Question: I'm new to nurses, and trying it out on my OSX Lion with some python code. I've ran across a weird bug, and I don't know what I'm doing wrong. I've Googled extensively, and can't find a similar issue, even in linux. I've selectively removed lines to see if one of them is an issue, also. When I run the code below, I get nothing. No menu, and my terminal is messed up, if I hit enter, you see what I get in the picture below. I have to type a 'reset' to make it work well again. Can anyone give me suggestions, or point me in the direction where to look? I would really appreciate it. Thanks.
Script:
'''
import curses
screen = curses.initscr() # Init curses
curses.noecho() # Suppress key output to screen
curses.curs_set(0) # remove cursor from screen
screen.keypad(1) # set mode when capturing keypresses
top_pos = 12
left_pos = 12
screen.addstr(top_pos, left_pos, "This is a String")
'''
Result:

BTW, I'm using the default python and libs in Lion, no macports. I'd like to use the native libraries, .
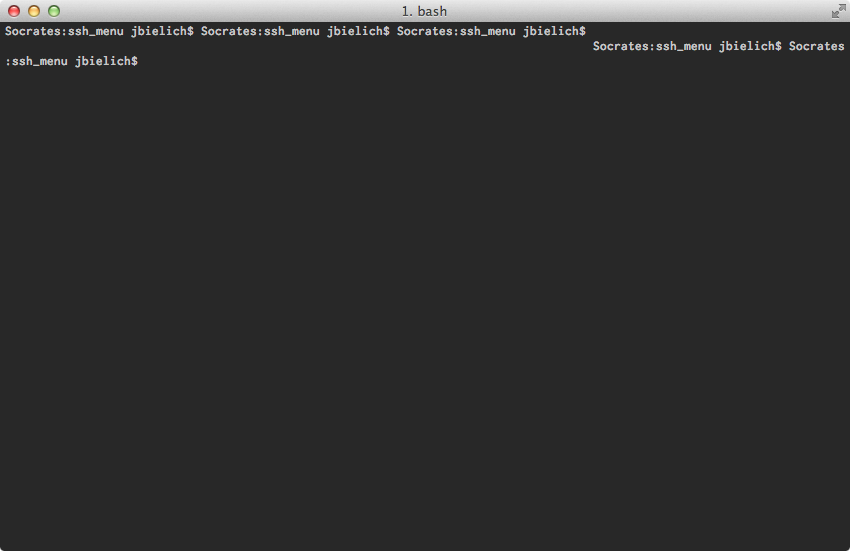
Answer: You have 2 problems.
After adding the string to the screen with addstr you don't tell it to refresh the screen. Add this after the call to addstr:
'''
screen.refresh()
'''
You need to call endwin() at the end of you program to reset the terminal. Add this to the end of your program:
'''
curses.endwin()
'''
That said, after making those 2 changes when you run your program it will appear to do nothing because after displaying the string on the screen curses exits and returns the screen to the state before you ran the program.
Add this before the call to endwin():
'''
screen.getch()
'''
Then it will wait for you press a key before exiting.